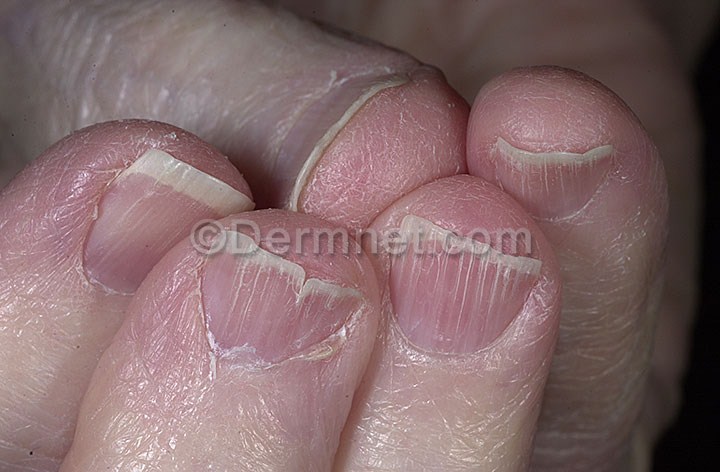
Disease: Nail Fungus and other Nail Disease